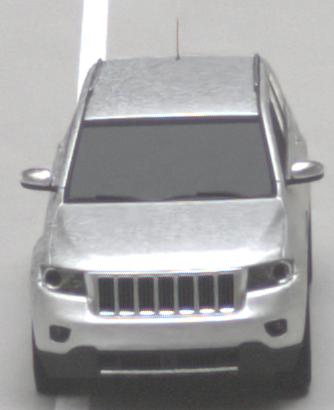
Make: Jeep
Model: Grand Cherokee
Detailed model: WK2
Model produced from: 2010
Model produced until: 2021
Doors: 5
Color: white
Road condition: dry road
Daytime: midday
Contrast: medium contrast